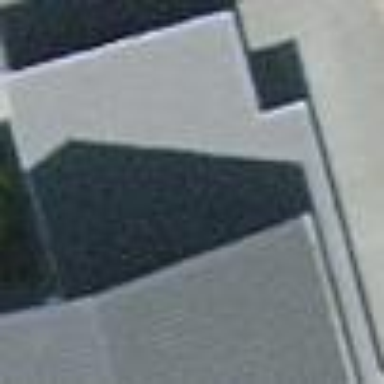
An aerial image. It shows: View of roof of building.